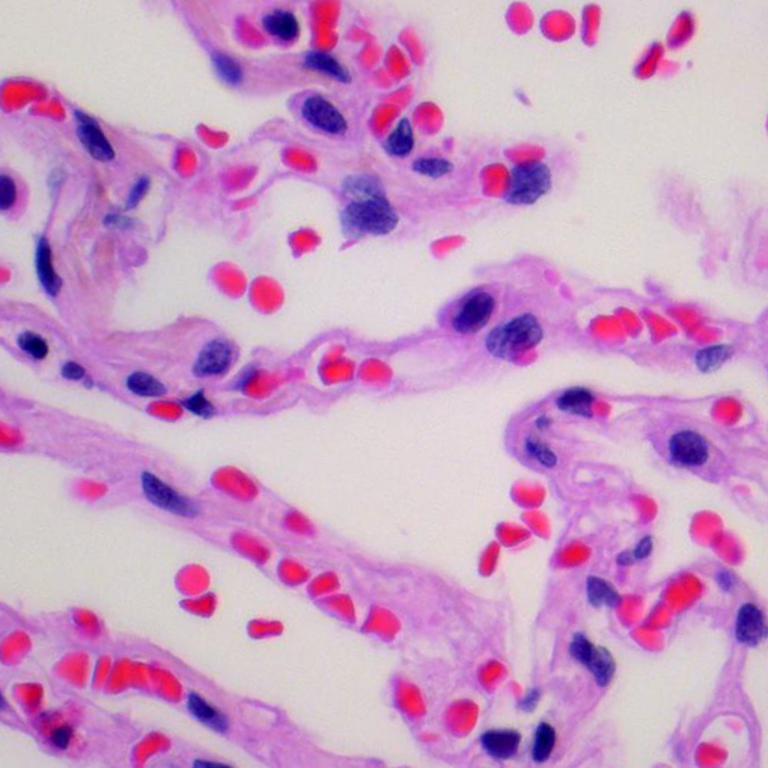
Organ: lung
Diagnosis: benign